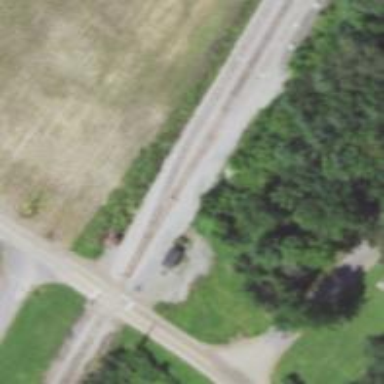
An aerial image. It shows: Railway siding for service.